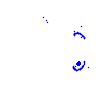
Particle: electron